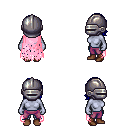
a pixel art fantasy rpg character, female body template, dark elf, purple skin, pink tattered cape, magenta pants, blue long bangs hairstyle, metal helm, brown shoes, four views (front, back, left, right), 2x2 character sprite sheet, small pixel art, hard edges, no anti-aliasing